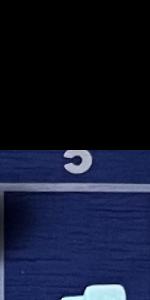
Label: Empty